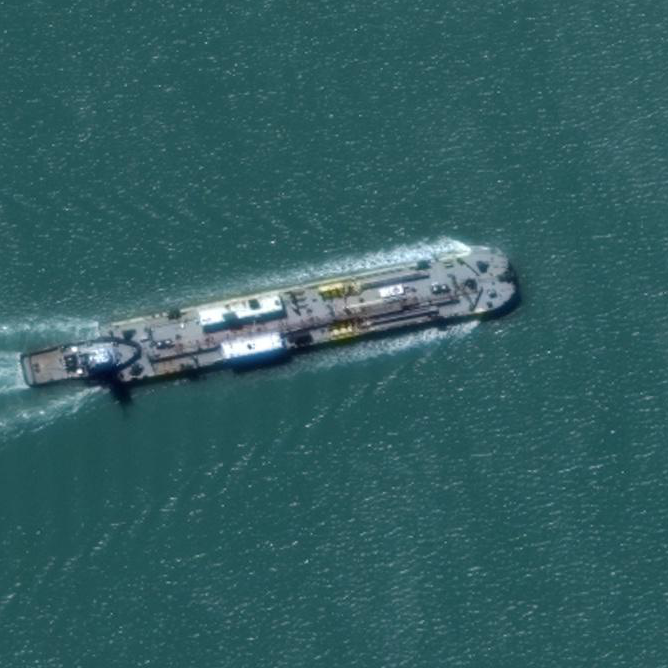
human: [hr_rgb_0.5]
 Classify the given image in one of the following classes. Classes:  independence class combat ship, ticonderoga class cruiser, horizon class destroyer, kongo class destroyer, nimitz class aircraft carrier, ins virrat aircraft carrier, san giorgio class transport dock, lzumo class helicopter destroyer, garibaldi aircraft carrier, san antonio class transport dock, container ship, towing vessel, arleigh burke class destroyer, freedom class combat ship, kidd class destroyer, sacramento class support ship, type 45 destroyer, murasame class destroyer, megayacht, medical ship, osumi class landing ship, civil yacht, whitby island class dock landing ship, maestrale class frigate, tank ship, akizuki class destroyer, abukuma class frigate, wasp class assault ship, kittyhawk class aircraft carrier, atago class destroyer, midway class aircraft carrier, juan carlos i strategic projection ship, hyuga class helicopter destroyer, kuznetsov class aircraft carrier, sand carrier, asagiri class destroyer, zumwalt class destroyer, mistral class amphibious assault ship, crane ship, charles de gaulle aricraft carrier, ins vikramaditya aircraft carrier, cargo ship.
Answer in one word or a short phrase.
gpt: Tank ship